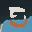
Label: 5